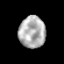
Tissue: prostate
Cell type: T cells
Senescence score: 0.2796
Nuclear area (px): 822
Mean DAPI intensity: 176.987